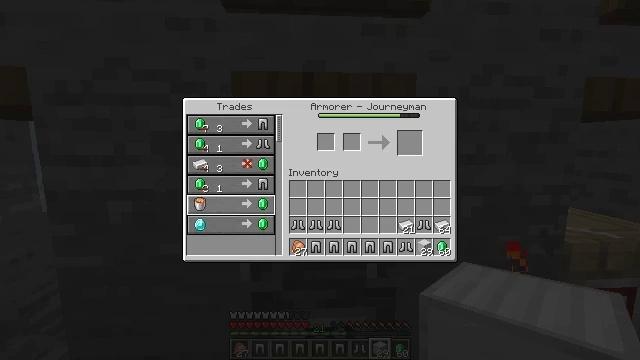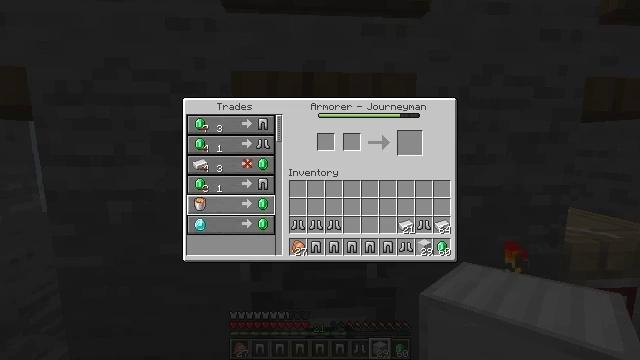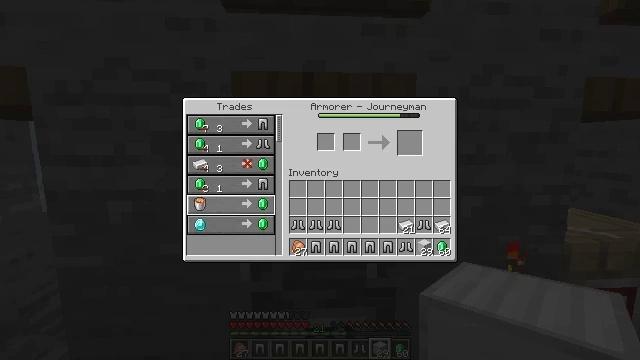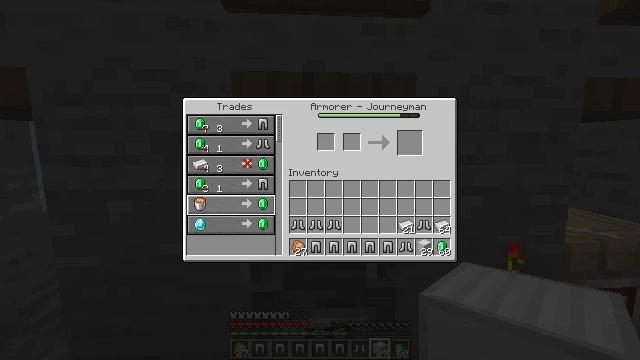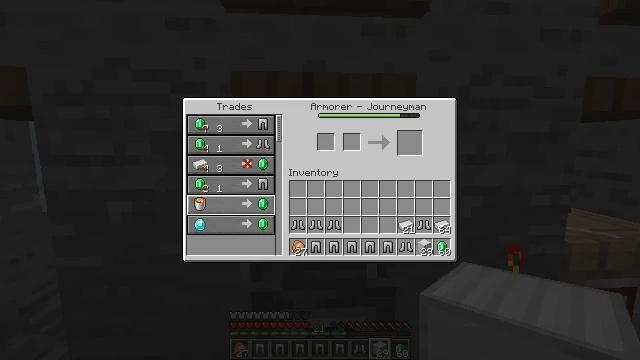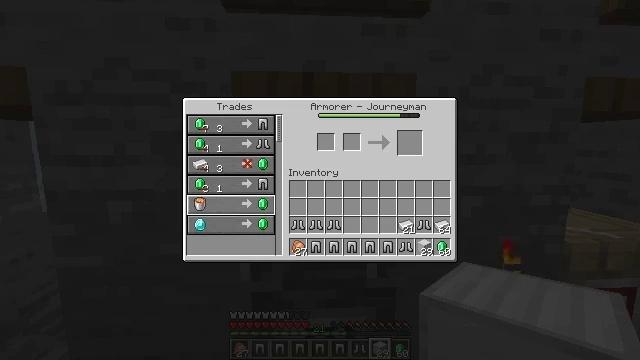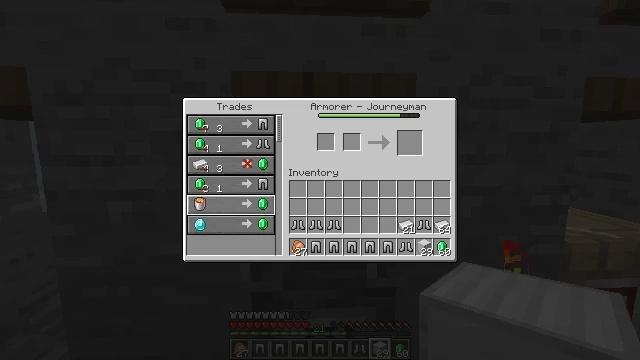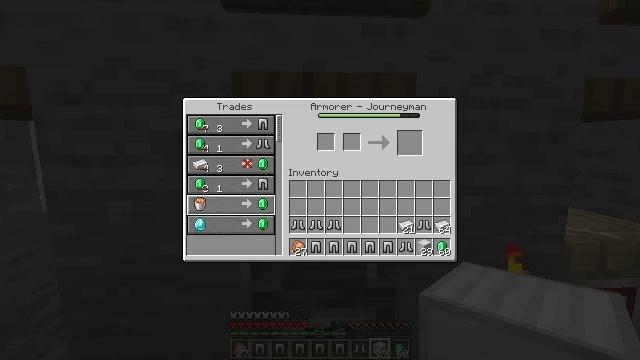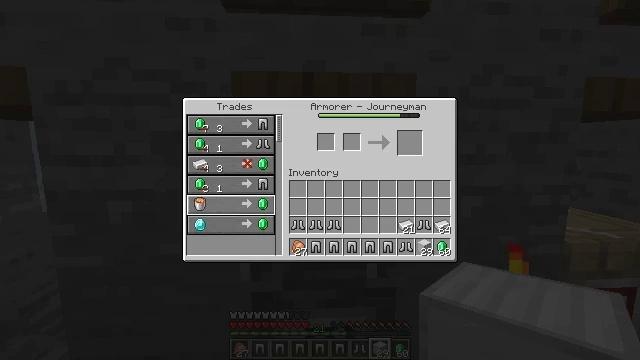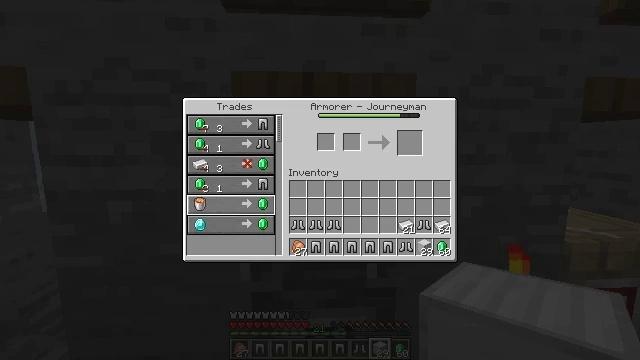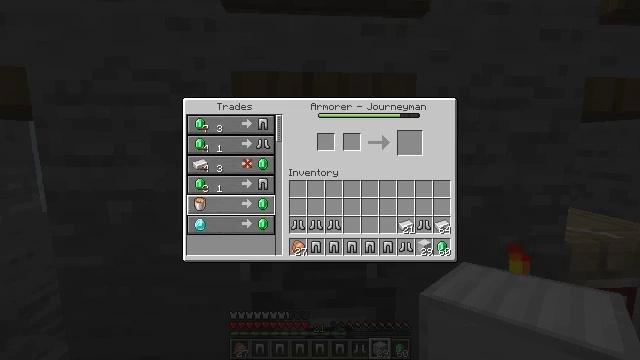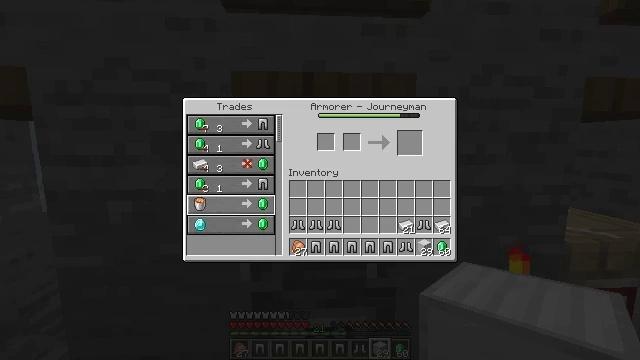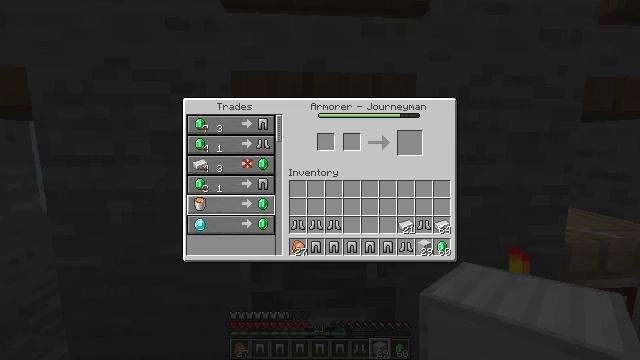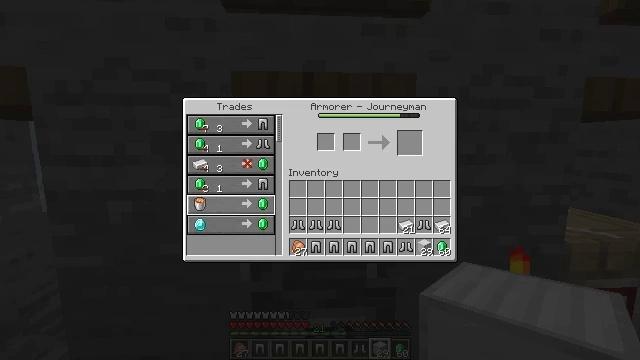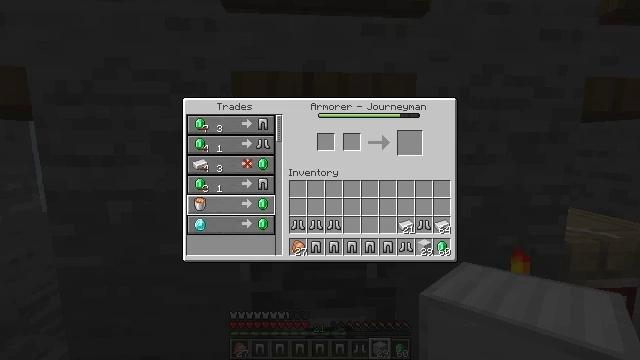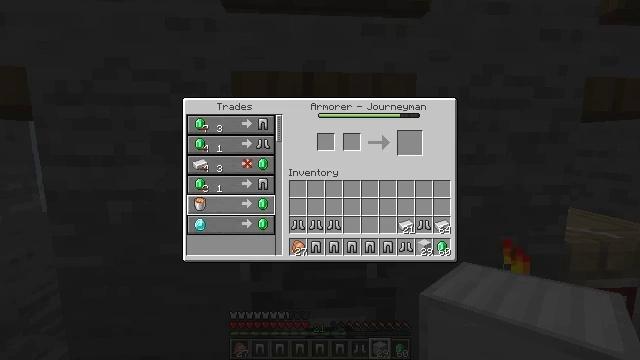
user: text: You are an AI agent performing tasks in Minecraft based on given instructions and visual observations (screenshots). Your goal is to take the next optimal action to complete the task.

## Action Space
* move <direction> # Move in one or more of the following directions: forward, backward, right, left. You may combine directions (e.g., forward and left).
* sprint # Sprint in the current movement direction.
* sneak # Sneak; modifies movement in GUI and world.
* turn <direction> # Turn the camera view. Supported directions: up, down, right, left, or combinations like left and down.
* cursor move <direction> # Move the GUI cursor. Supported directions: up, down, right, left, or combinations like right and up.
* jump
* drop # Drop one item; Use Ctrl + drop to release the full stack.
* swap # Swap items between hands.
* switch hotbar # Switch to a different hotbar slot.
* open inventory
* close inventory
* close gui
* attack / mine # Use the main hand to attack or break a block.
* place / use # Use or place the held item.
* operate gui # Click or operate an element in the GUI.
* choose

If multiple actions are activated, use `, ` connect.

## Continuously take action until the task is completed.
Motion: motion action
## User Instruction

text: Interact with the crafting table to make chainmail leggings.
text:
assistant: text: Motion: no_op
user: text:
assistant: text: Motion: no_op
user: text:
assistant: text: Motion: no_op
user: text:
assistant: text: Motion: no_op
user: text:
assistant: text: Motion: no_op
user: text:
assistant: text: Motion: no_op
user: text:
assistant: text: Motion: no_op
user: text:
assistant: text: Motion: no_op
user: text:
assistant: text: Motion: no_op
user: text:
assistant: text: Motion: no_op
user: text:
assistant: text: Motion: no_op
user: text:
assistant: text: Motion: no_op
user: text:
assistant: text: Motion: no_op
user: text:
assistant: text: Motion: no_op
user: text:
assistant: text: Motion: no_op
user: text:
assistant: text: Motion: no_op
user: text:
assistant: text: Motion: no_op
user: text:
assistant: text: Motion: no_op
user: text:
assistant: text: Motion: no_op
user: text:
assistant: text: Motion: no_op
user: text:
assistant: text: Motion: no_op
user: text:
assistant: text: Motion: no_op
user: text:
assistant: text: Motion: no_op
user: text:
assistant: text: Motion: no_op
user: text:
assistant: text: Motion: no_op
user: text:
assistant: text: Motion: no_op
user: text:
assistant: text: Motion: no_op
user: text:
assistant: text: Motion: no_op
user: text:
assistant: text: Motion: no_op
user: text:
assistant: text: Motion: no_op